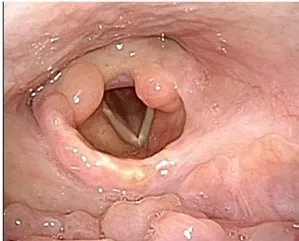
(B) Fluorodeoxyglucose-positron emission tomography (FDG-PET) at the onset of LPD. White arrows show the increased FDG uptake in the larynx, stomach, and terminal ileum. The maximum standardized uptake value (SUVmax) was 11.8.
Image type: endoscopy (gi_endoscopy)